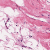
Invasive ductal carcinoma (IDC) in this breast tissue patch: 0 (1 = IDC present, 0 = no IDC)